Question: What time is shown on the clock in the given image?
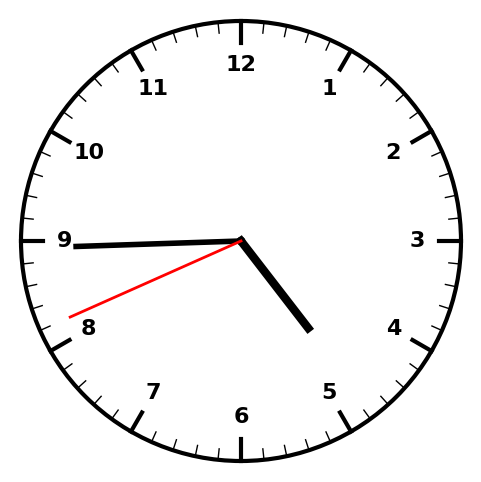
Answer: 04:44:41